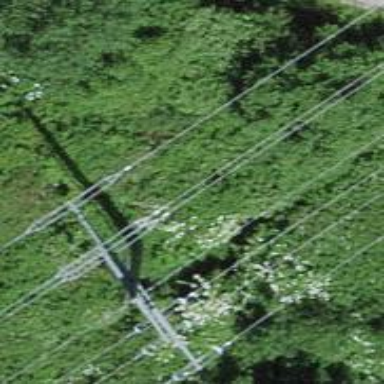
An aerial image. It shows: Power line is depicted.